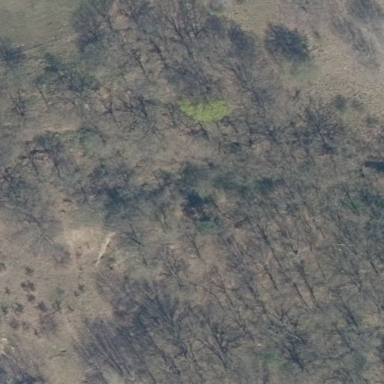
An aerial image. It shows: Forest area.